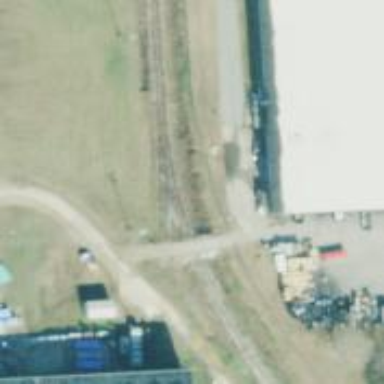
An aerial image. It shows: Disused railway spur service.